Question: I'm trying to show labels on a point FeatureLayer, the label is not visible for just one Feature, But it become visible when the map change scale, is there any explanation?
Here is my code:
'''
"renderer": {
"type": "class-breaks",
"field": "nums",
"classBreakInfos": [
{
"minValue": 0,
"maxValue": 9,
"label": " < 10",
"symbol": {
"type": "picture-marker",
"url": "./assets/picto/nums/vert.png",
"width": 30,
"height": 50
}
},
{
"minValue": 10,
"maxValue": 19,
"label": " 10 a 19",
"symbol": {
"type": "picture-marker",
"url": "./assets/picto/nums/orange.png",
"width": 30,
"height": 50
}
},
{
"minValue": 20,
"maxValue": <PHONE>,
"label": " > 19",
"symbol": {
"type": "picture-marker",
"url": "./assets/picto/nums/rouge.png",
"width": 30,
"height": 50
}
}
]
},
"labelingInfo": [
{
"labelExpressionInfo": {
"expression": "$feature.nums"
},
"labelPlacement": "center-center",
"symbol": {
"type": "text",
"color": "black",
"haloColor": "white",
"xoffset": -2,
"yoffset": 13,
"font": {
"size": 7,
"family": "sans-serif",
"weight": "bolder"
}
}
}
]
'''
I joined a picture of the FeatureLayer labels problem:

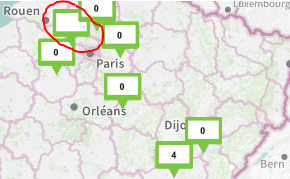
Answer: Base on you definition, you are using the default deconflict strategy ("static"). Sometimes when overlaps occurs the overlapped label is not showed. Depends on the situation this strategy make sense or not.
You could try "none" option, to turn off deconfliction and you should not have that issue. It seems it might be what you are looking for.
'''
labelClass.deconflictionStrategy = "none";
'''
<URL>